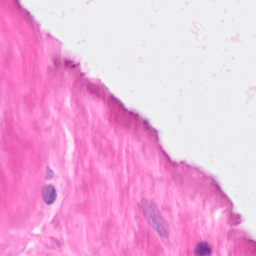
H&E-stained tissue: Breast